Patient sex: F
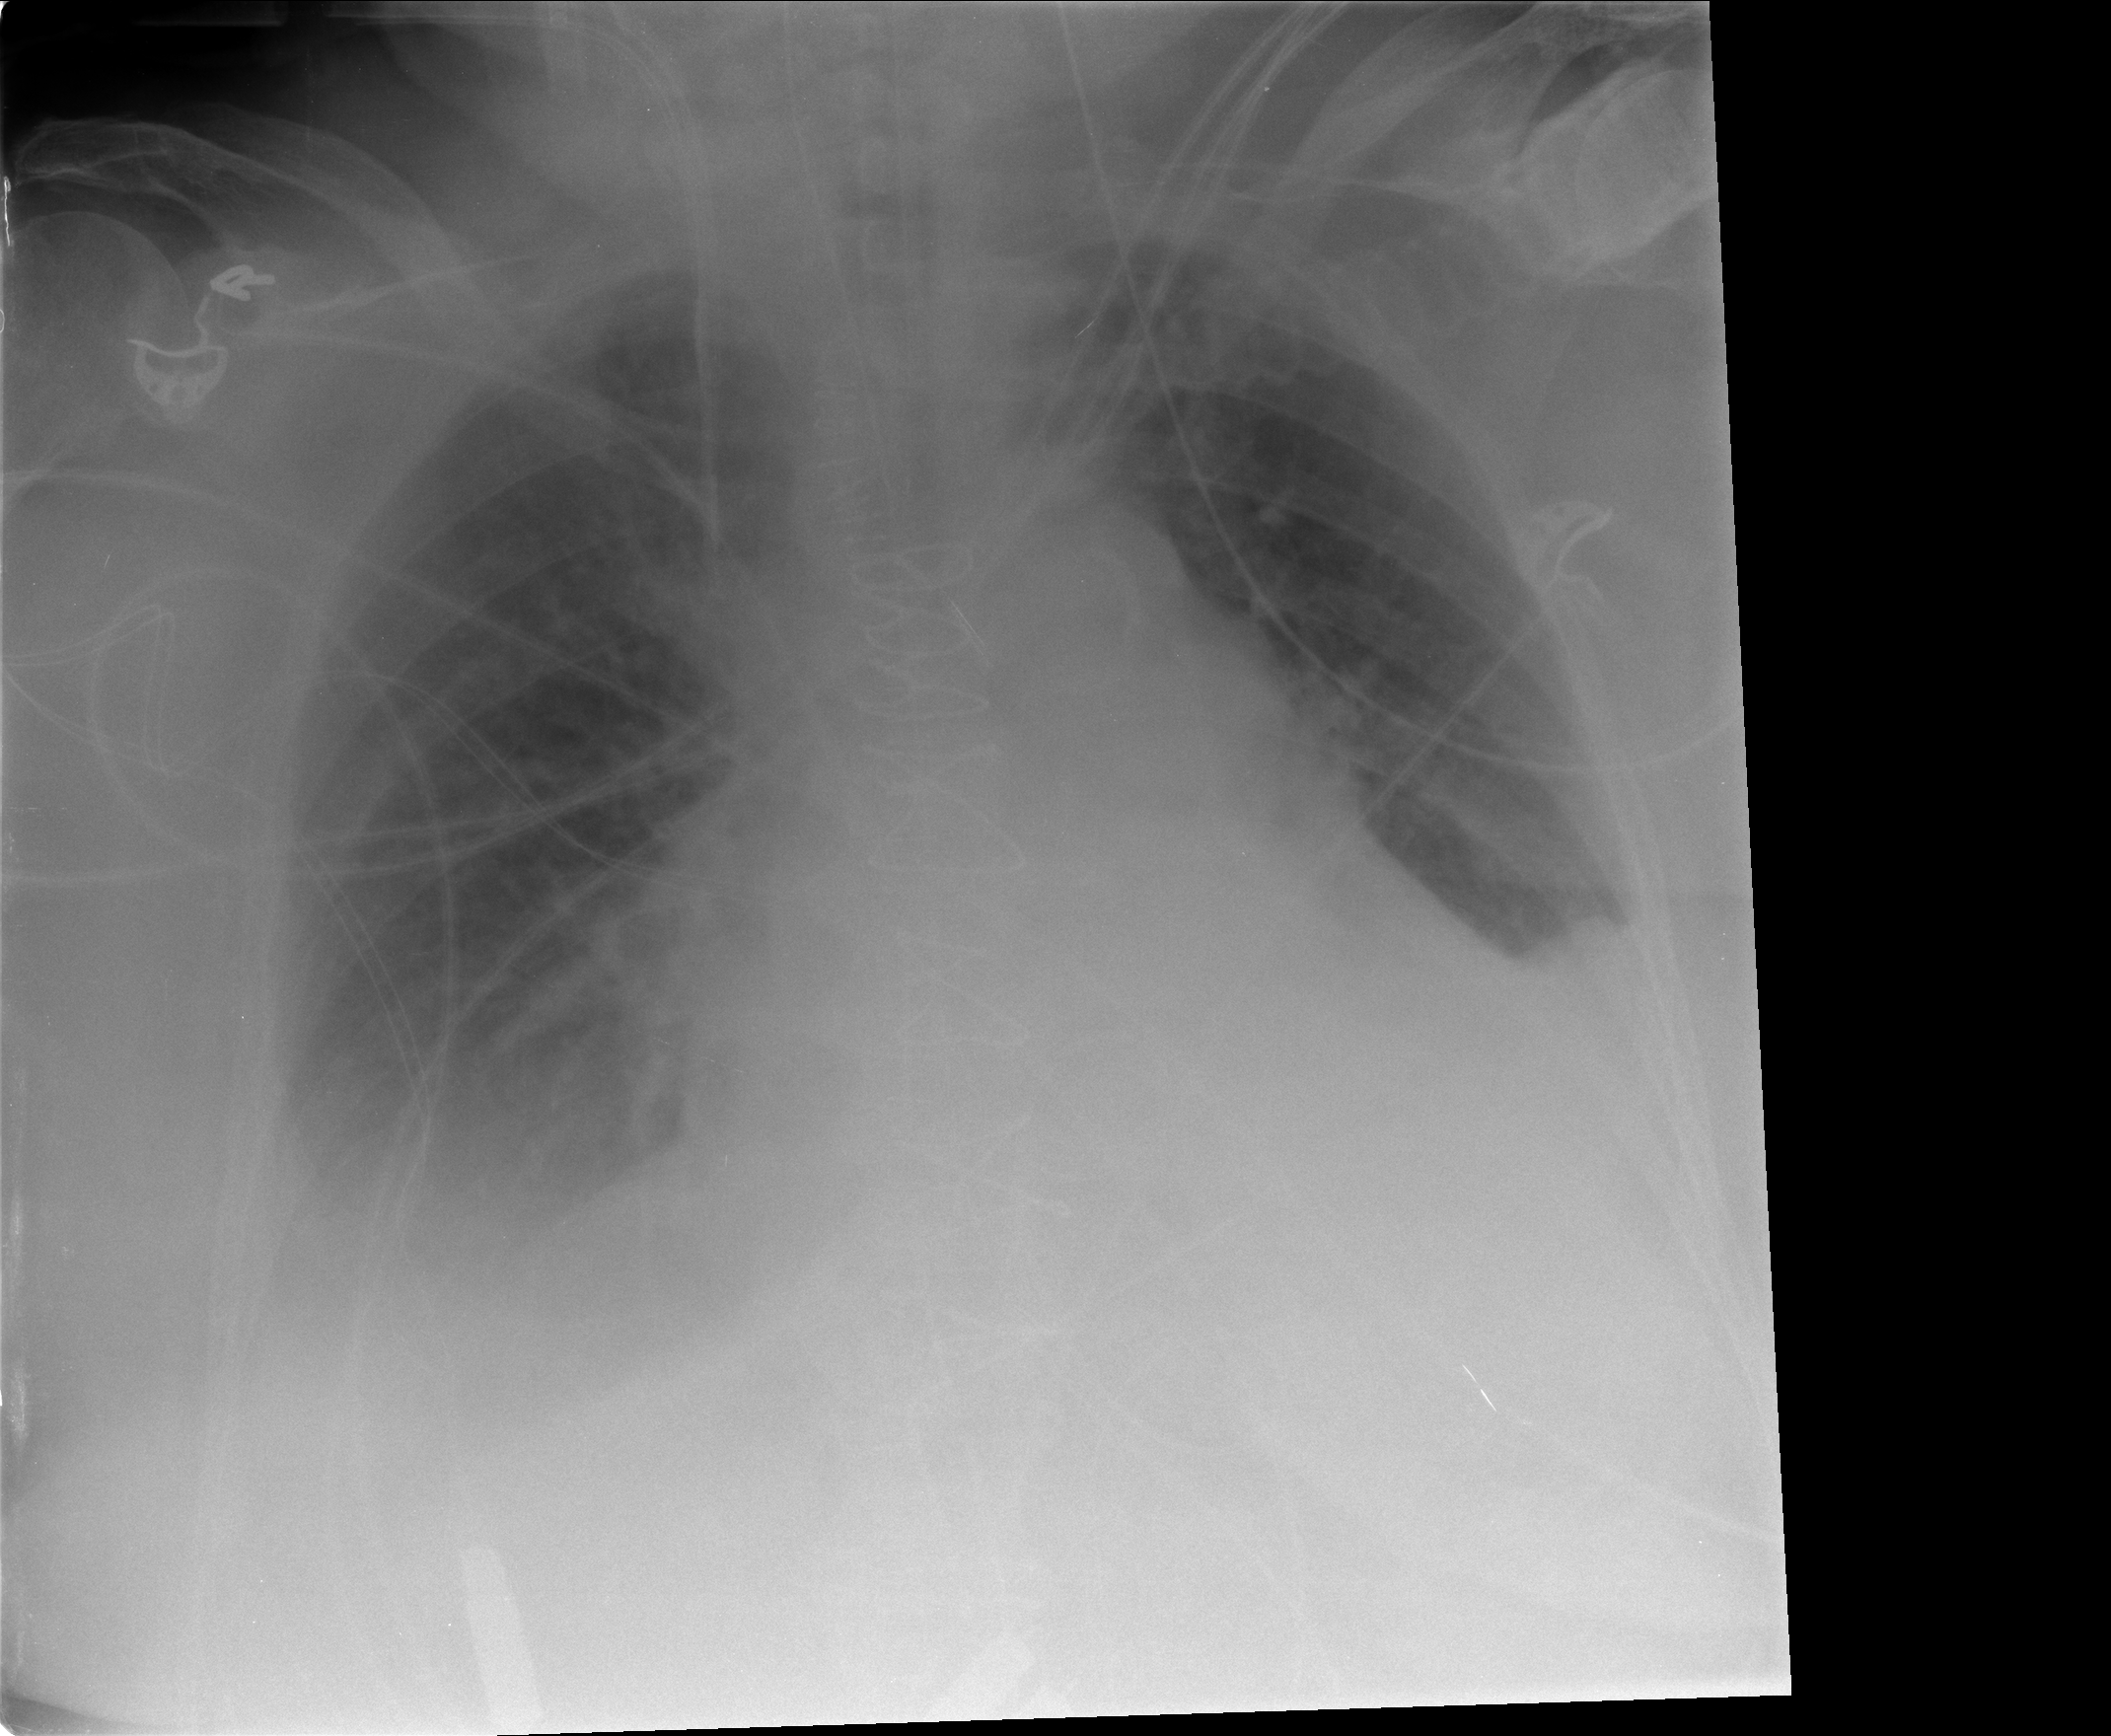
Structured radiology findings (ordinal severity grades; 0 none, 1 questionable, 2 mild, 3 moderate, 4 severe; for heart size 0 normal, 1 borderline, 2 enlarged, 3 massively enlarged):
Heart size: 1
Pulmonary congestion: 2
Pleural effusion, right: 2
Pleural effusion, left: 2
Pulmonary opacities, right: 0
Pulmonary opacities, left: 0
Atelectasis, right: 2
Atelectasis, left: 2